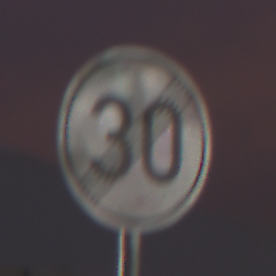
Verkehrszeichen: EndeGeschwindigkeit30
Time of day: SunriseSunset
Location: Outdoor (Urban)
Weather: PartlyCloudy
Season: NotSpecified
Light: Artificial